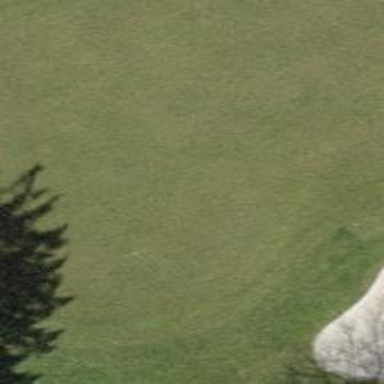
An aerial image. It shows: Golf green.